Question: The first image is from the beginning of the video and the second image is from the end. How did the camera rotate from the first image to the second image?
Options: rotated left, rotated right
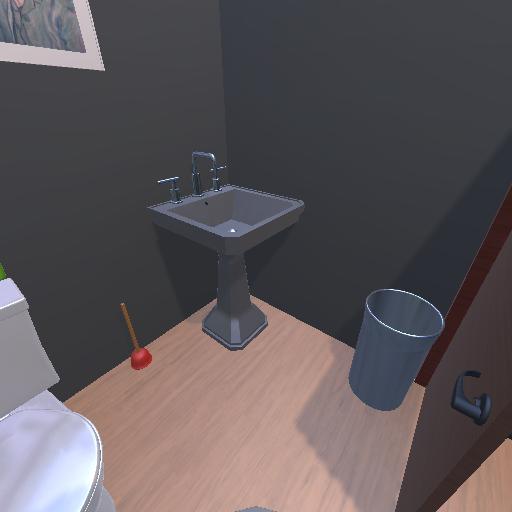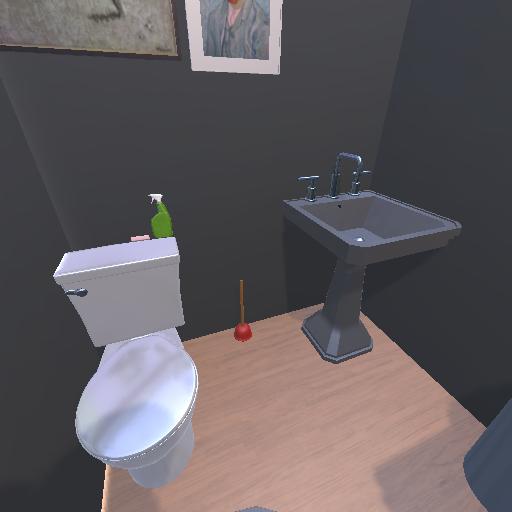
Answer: rotated left